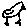
Label: bird